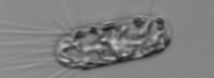
Label: Corethron_hystrix